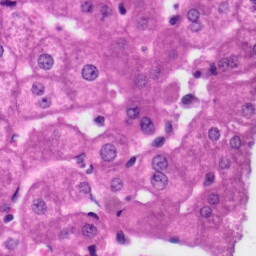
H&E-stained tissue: Liver